Field crop: maize
Growth stage: 2
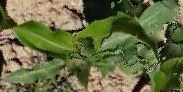
Species: maize